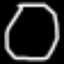
Label: octagon